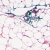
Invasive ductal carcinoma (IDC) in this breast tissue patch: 0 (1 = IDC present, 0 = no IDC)